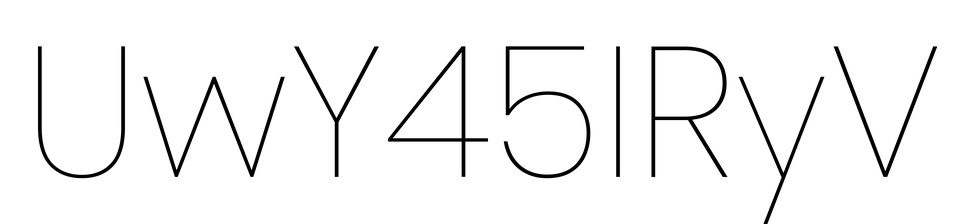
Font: Poppins-Thin